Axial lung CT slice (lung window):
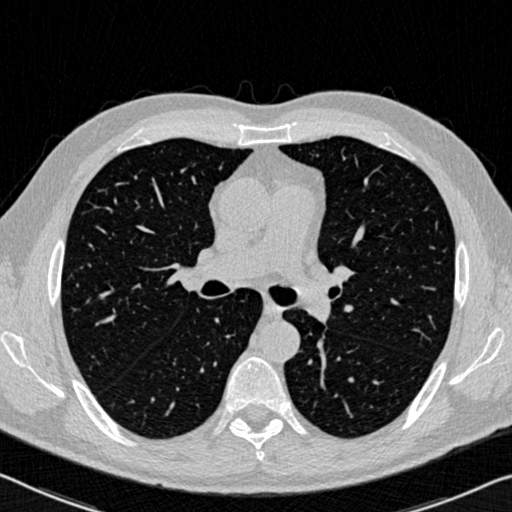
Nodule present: no